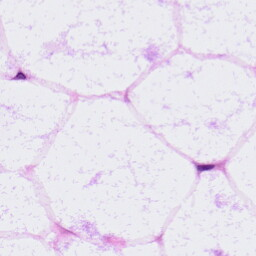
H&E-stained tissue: LymphNode